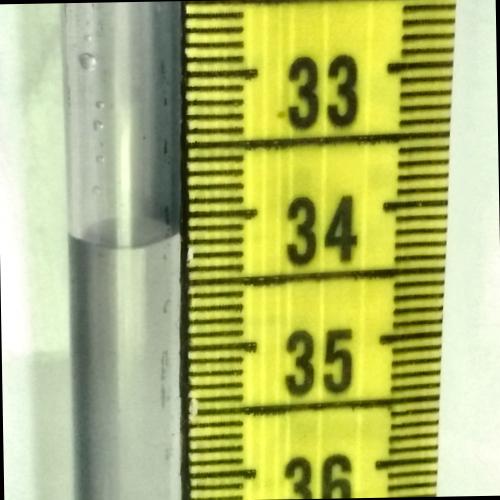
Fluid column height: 34.2 cm